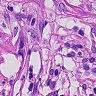
Metastatic tissue present: yes